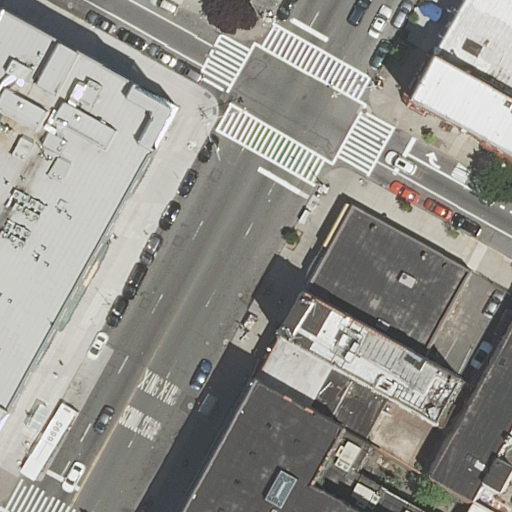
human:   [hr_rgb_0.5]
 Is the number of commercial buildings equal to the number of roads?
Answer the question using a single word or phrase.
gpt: no

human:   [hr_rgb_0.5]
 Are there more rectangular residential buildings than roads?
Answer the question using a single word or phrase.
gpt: yes

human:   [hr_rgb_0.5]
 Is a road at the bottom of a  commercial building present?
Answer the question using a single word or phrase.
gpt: no

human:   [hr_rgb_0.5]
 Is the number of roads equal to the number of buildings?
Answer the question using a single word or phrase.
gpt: no

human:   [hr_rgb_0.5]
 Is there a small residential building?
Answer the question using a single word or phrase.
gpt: yes

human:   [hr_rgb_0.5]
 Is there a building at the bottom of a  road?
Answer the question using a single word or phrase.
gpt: yes

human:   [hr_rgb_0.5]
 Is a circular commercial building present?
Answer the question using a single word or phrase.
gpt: no

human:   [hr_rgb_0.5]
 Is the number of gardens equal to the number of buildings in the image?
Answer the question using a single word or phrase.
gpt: no

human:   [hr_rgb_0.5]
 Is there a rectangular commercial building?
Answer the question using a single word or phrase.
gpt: no

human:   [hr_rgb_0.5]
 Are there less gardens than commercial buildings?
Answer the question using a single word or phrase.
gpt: no

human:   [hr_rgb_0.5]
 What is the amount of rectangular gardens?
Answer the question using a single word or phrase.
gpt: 1

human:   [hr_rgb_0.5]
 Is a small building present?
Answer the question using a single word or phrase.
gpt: yes

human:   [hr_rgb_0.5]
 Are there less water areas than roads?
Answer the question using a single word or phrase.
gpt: yes

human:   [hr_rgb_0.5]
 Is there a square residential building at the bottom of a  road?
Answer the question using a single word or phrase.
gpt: no

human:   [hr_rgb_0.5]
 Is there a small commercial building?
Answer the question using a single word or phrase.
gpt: no

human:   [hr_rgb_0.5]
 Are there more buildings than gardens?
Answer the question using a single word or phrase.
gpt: yes

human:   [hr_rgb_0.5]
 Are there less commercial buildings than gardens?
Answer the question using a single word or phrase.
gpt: yes

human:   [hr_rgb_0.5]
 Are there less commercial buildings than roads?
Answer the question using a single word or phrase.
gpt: yes

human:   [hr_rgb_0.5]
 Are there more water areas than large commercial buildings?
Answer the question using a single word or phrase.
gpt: no

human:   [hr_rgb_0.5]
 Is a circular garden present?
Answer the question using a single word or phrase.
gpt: no

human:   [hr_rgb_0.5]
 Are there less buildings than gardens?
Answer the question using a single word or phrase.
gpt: no

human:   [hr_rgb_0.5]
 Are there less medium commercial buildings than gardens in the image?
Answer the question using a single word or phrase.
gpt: yes

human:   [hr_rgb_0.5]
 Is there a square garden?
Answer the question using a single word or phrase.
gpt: no

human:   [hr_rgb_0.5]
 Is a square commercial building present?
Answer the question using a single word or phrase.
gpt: no

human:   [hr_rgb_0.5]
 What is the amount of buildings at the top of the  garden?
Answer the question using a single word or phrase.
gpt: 0

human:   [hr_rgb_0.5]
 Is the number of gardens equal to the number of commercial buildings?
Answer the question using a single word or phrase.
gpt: no

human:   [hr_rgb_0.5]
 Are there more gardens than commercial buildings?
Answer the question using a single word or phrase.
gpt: yes

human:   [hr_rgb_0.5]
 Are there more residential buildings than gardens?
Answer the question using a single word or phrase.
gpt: yes

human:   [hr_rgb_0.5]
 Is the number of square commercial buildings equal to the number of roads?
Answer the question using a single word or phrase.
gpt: no

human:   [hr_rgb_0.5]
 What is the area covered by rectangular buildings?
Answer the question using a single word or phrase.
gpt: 3767m2

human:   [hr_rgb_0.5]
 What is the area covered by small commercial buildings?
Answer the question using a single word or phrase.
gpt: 0m2

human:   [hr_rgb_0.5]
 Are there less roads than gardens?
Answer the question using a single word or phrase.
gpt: no

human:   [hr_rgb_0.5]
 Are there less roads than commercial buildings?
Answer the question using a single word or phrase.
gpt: no

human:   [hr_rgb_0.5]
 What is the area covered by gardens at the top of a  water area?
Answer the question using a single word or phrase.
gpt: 0m2

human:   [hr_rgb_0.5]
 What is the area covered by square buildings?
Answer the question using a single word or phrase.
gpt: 0m2

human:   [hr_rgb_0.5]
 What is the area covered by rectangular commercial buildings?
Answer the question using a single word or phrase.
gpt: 0m2